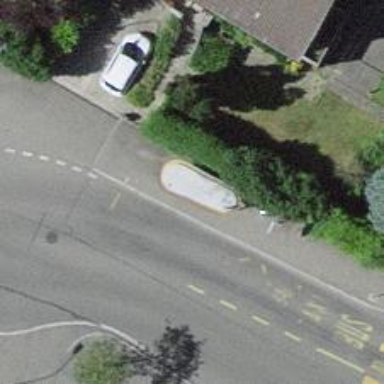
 serving as platform for public transportation."